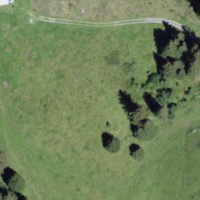
EUNIS habitat code: 23
Species observed at this site:
Nucifraga caryocatactes